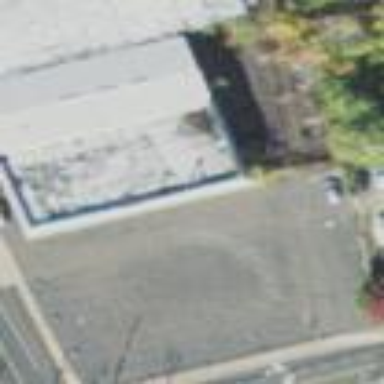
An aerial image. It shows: Asphalt parking area.